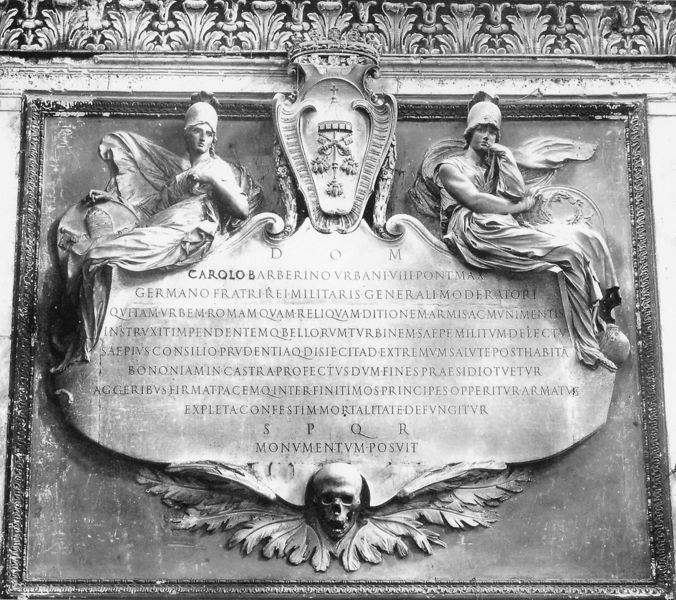
Titel: Denkmal für Carlo Barberini
Künstler: Giovanni Lorenzo Bernini
Standort: Rom, S. Maria in Aracoeli (EU - I - Latium)
Schlagwörter: grau, rahmen, schädel, sitzend, engel, tafel, inschrift, floral, dom, plakette, helm, rom, totenkopf, grab, karl, latein, spqr, grabstein, grabplatte, tömisch, gedenk, frauen seitlich